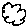
Label: cloud